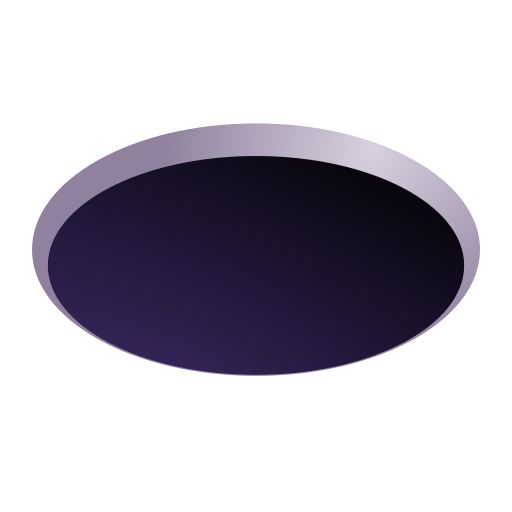
hole color